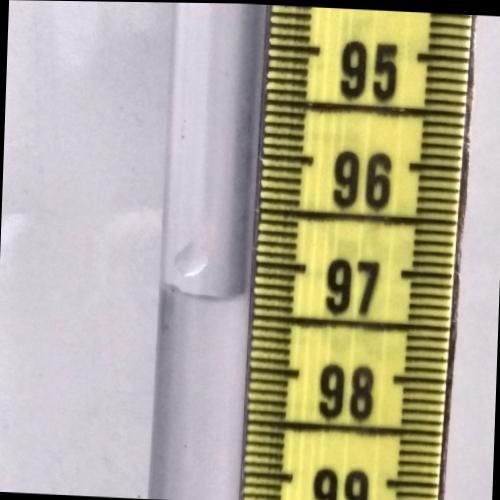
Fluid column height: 97.3 cm